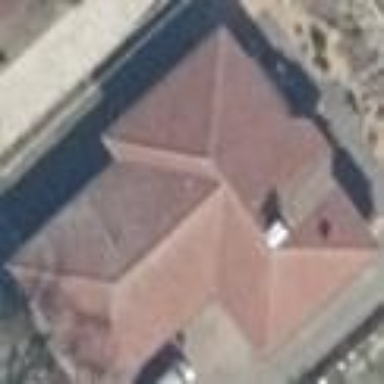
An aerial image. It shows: Red house with hipped roof oriented along the building.